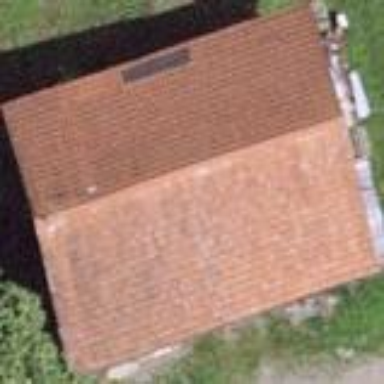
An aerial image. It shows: Barn.